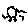
Label: sun